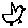
Label: bird